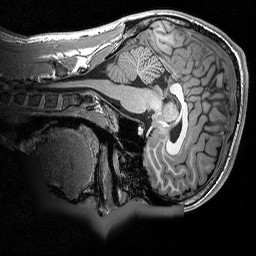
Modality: T1w
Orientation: sagittal